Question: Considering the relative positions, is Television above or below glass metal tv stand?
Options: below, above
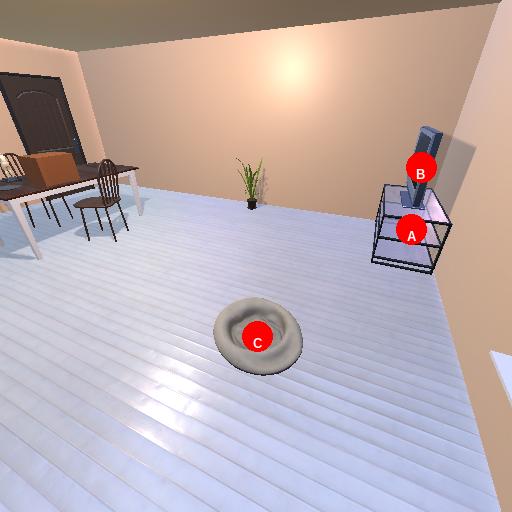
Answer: below